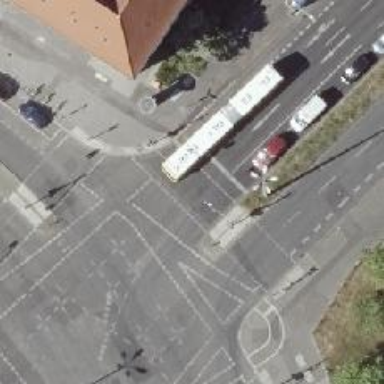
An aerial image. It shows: Crossing with traffic signals.